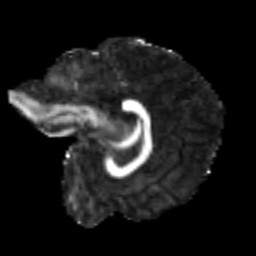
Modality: FA
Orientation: sagittal
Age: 24
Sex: male
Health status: healthy
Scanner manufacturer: siemens
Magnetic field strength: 3 T
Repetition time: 3.6 s
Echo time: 0.092 s